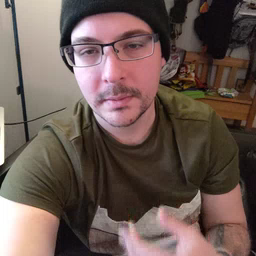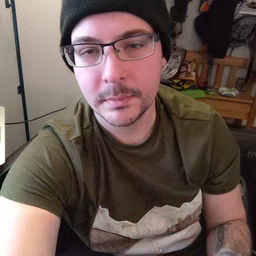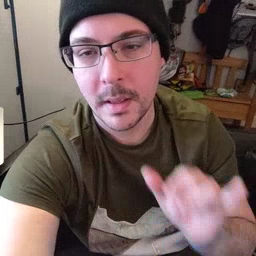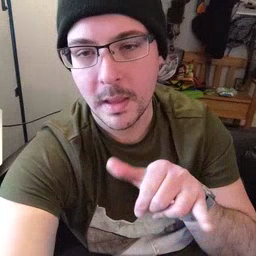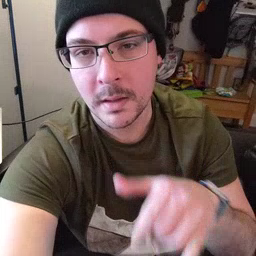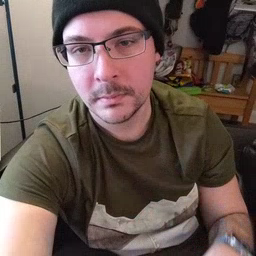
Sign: that